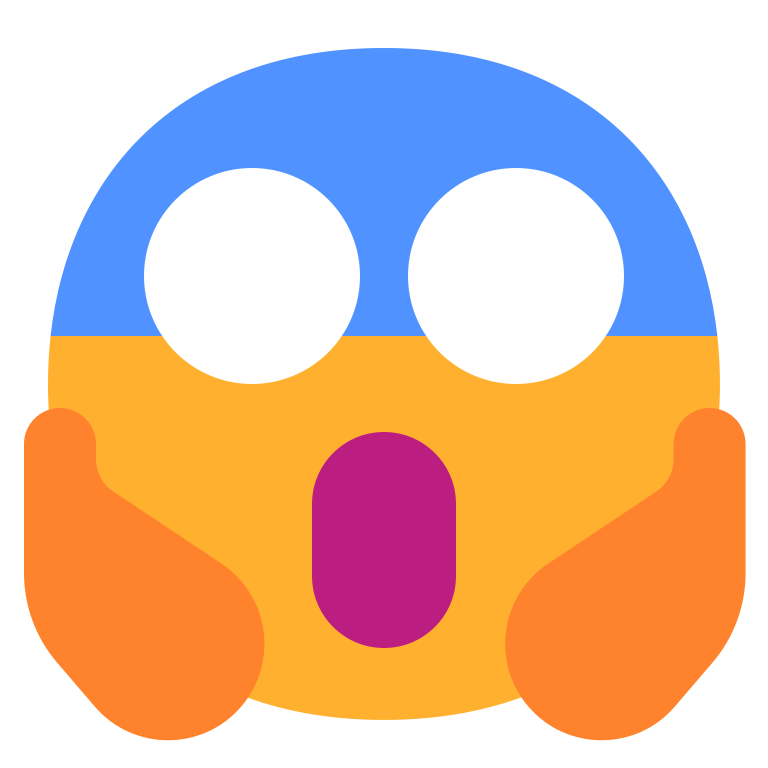
face screaming in fear flat